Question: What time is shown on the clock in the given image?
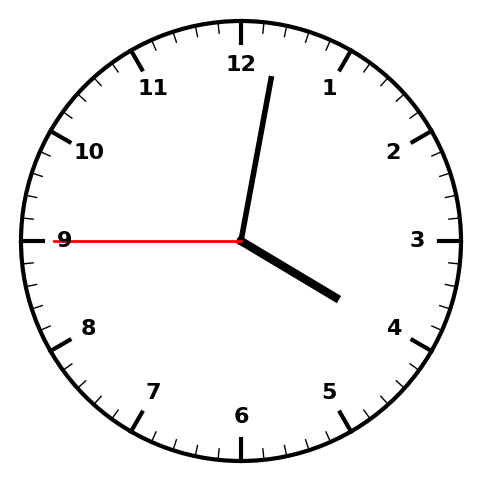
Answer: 04:01:45